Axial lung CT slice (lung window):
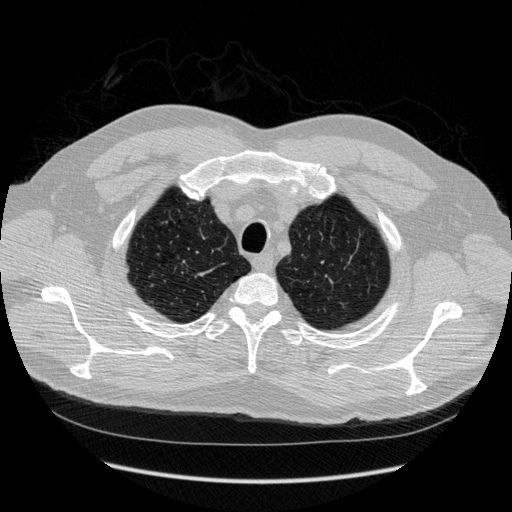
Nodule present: no